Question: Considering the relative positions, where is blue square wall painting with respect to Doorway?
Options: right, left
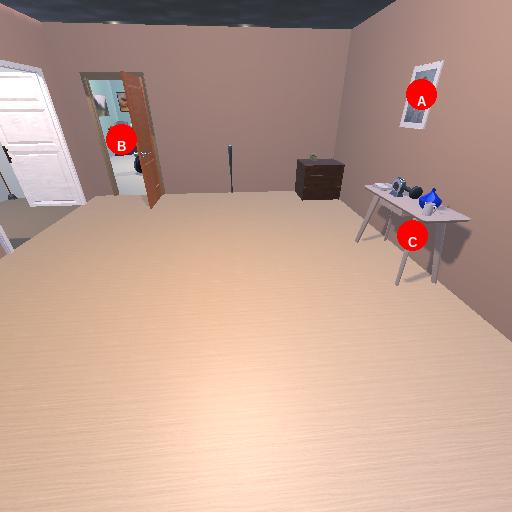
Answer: right